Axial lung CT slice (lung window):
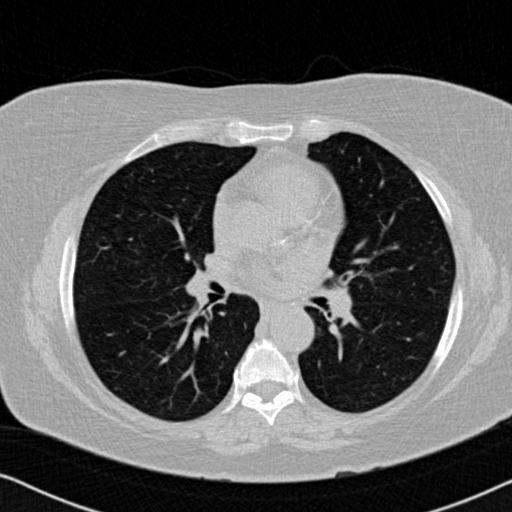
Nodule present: no